I will show an image sequence of human cooking. I have annotated the images with numbered circles. Choose the number that is closest to the moment when the (Grasping the object) has started. You are a five-time world champion in this game. Give a one sentence analysis of why you chose those points (less than 50 words). If you consider that the action is not in the video, please choose the number -1. Provide your answer at the end in a json file of this format: {"points": []}
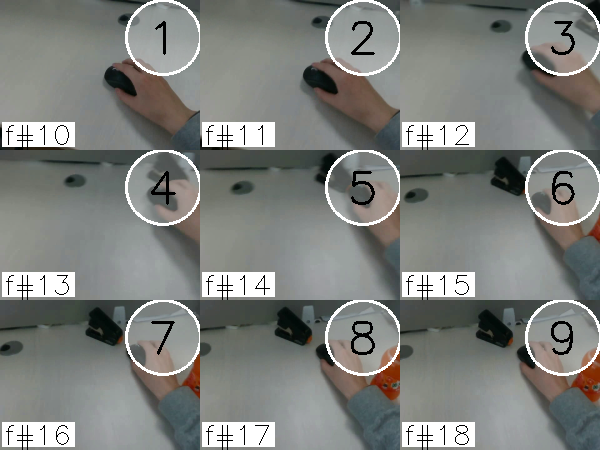
Frame 1 shows the clearest moment of hand-object contact.
{"points": [1]}